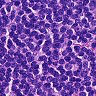
Metastatic tissue present: no